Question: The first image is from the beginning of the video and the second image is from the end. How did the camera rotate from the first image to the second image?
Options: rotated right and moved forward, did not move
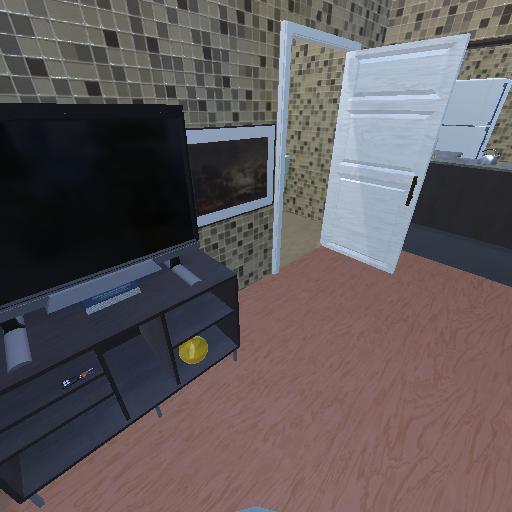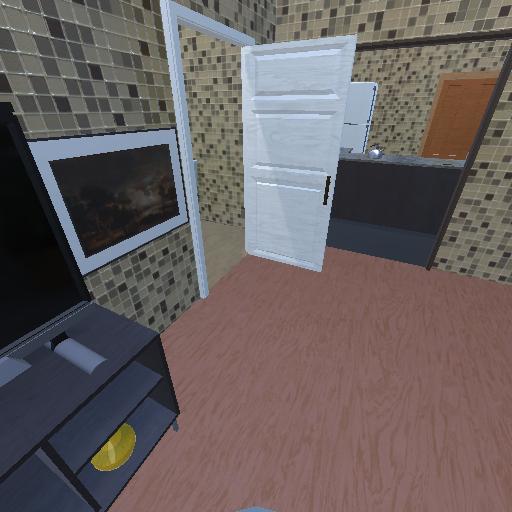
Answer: rotated right and moved forward